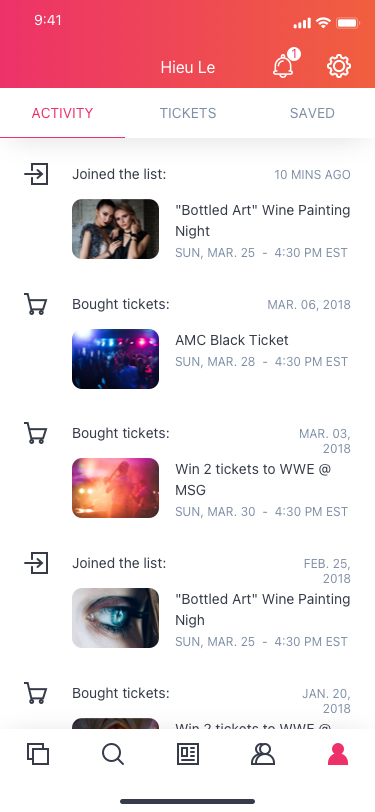
Text in this UI design:
Joined the list:
10 mins ago
"Bottled Art" Wine Painting Night
SUN, MAR. 25  -  4:30 PM EST
Joined the list:
Feb. 25, 2018
"Bottled Art" Wine Painting Nigh
SUN, MAR. 25  -  4:30 PM EST
Bought tickets:
Mar. 06, 2018
AMC Black Ticket
SUN, MAR. 28  -  4:30 PM EST
Bought tickets:
Mar. 03, 2018
Win 2 tickets to WWE @ MSG
SUN, MAR. 30  -  4:30 PM EST
Bought tickets:
Jan. 20, 2018
Win 2 tickets to WWE @ MSG
SUN, MAR. 30  -  4:30 PM EST
ACTIVITY
SAVED
TICKETS
1